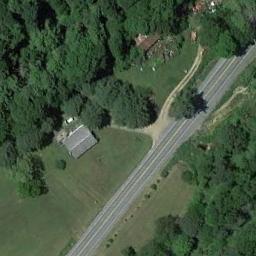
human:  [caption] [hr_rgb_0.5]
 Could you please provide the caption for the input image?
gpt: There are large green forests around the freeway, And there are several buildings in the forest .

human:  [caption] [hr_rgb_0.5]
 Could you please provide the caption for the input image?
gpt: The freeway goes through some trees and grass .

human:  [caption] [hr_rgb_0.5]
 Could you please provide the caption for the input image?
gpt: There is only a white truck on the left highway .

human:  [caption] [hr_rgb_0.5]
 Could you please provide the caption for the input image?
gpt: A straight freeway with a intersection goes through the lawn with many trees and some houses .

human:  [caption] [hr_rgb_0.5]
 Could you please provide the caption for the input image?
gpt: There many green trees and a gray building beside the freeway .